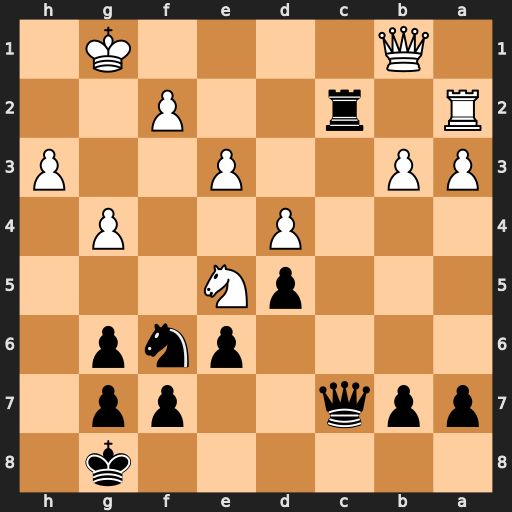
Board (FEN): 6k1/ppq2pp1/4pnp1/3pN3/3P2P1/PP2P2P/R1r2P2/1Q4K1
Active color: b
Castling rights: -
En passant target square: -
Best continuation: Rc1+ Qxc1 Qxc1+